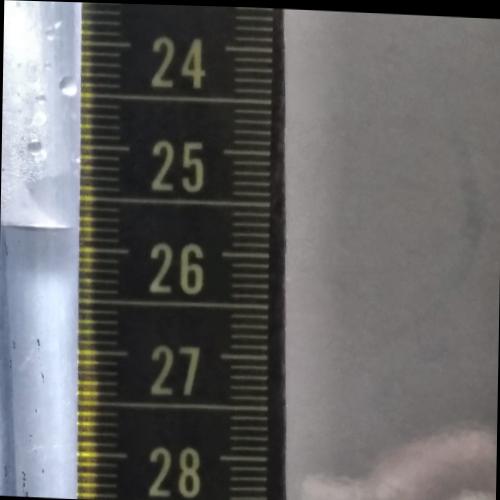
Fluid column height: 25.8 cm